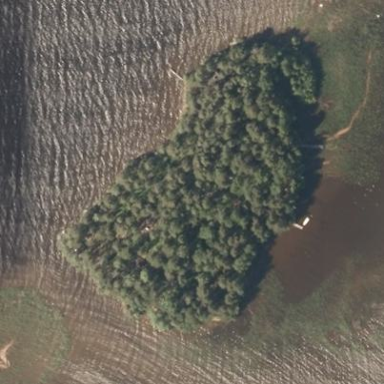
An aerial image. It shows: Island.